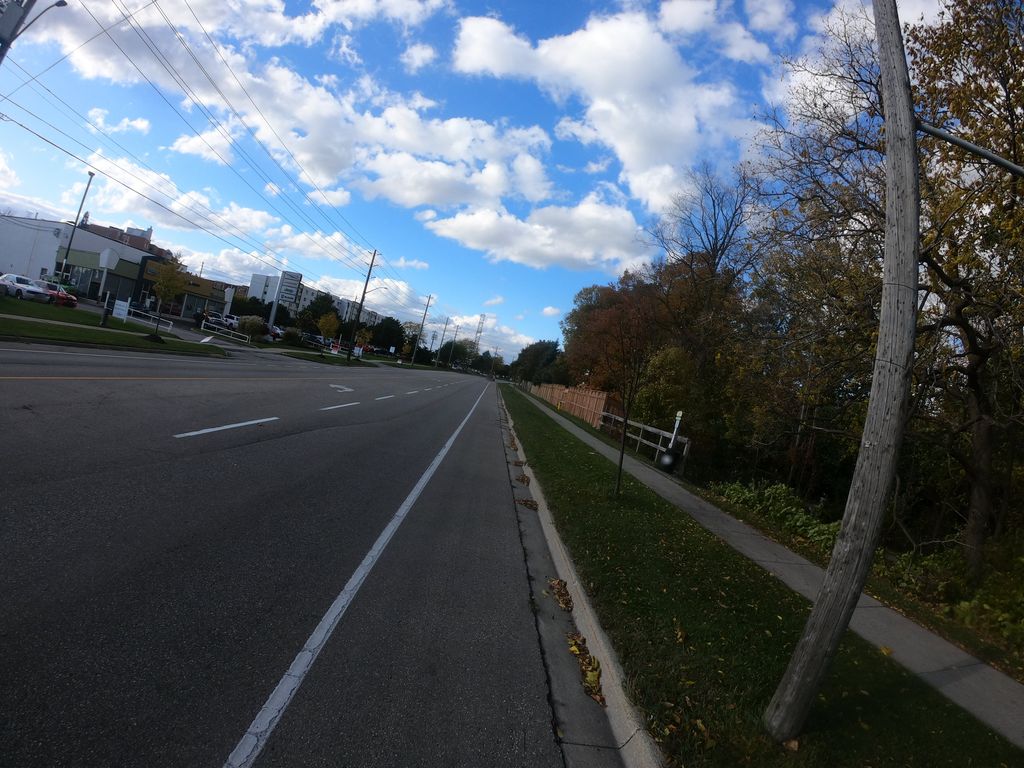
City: kitchener-waterloo